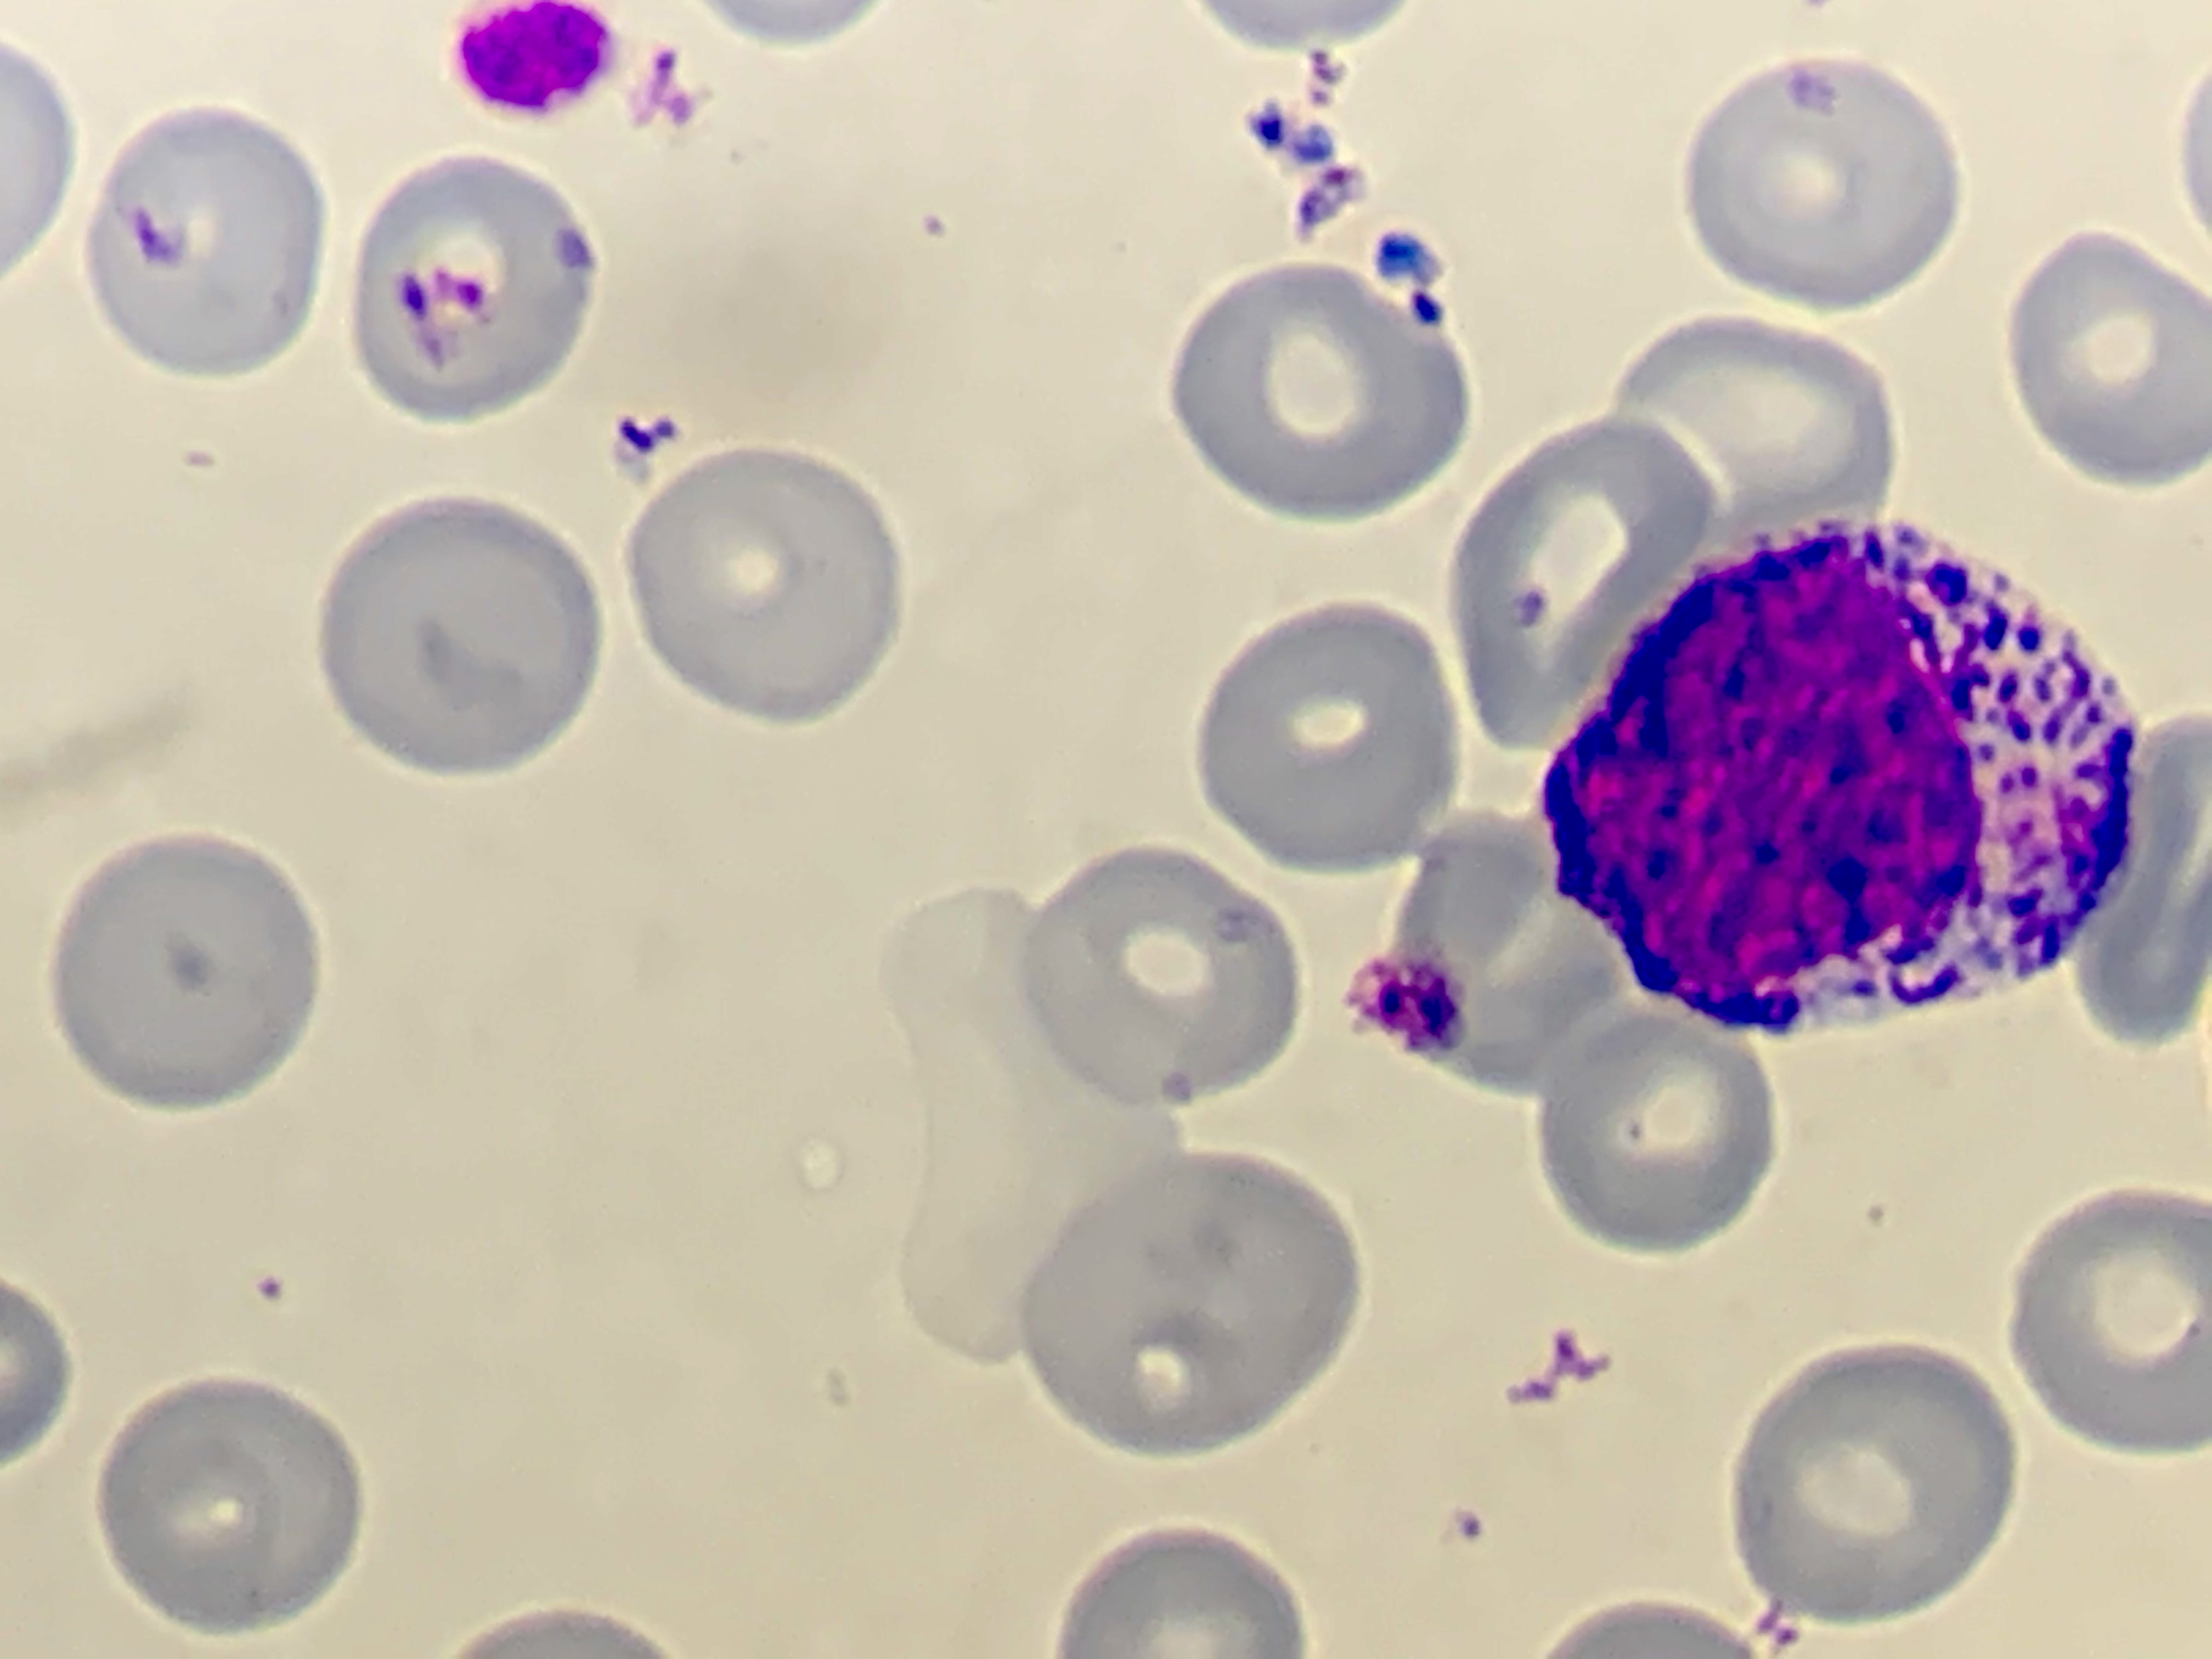
Cell type: PROMYELOCYTES